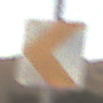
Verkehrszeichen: RichtungstafelnInKurvenKleinRechts
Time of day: SunriseSunset
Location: Outdoor (RoadRail)
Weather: PartlyCloudy
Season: NotSpecified
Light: Natural